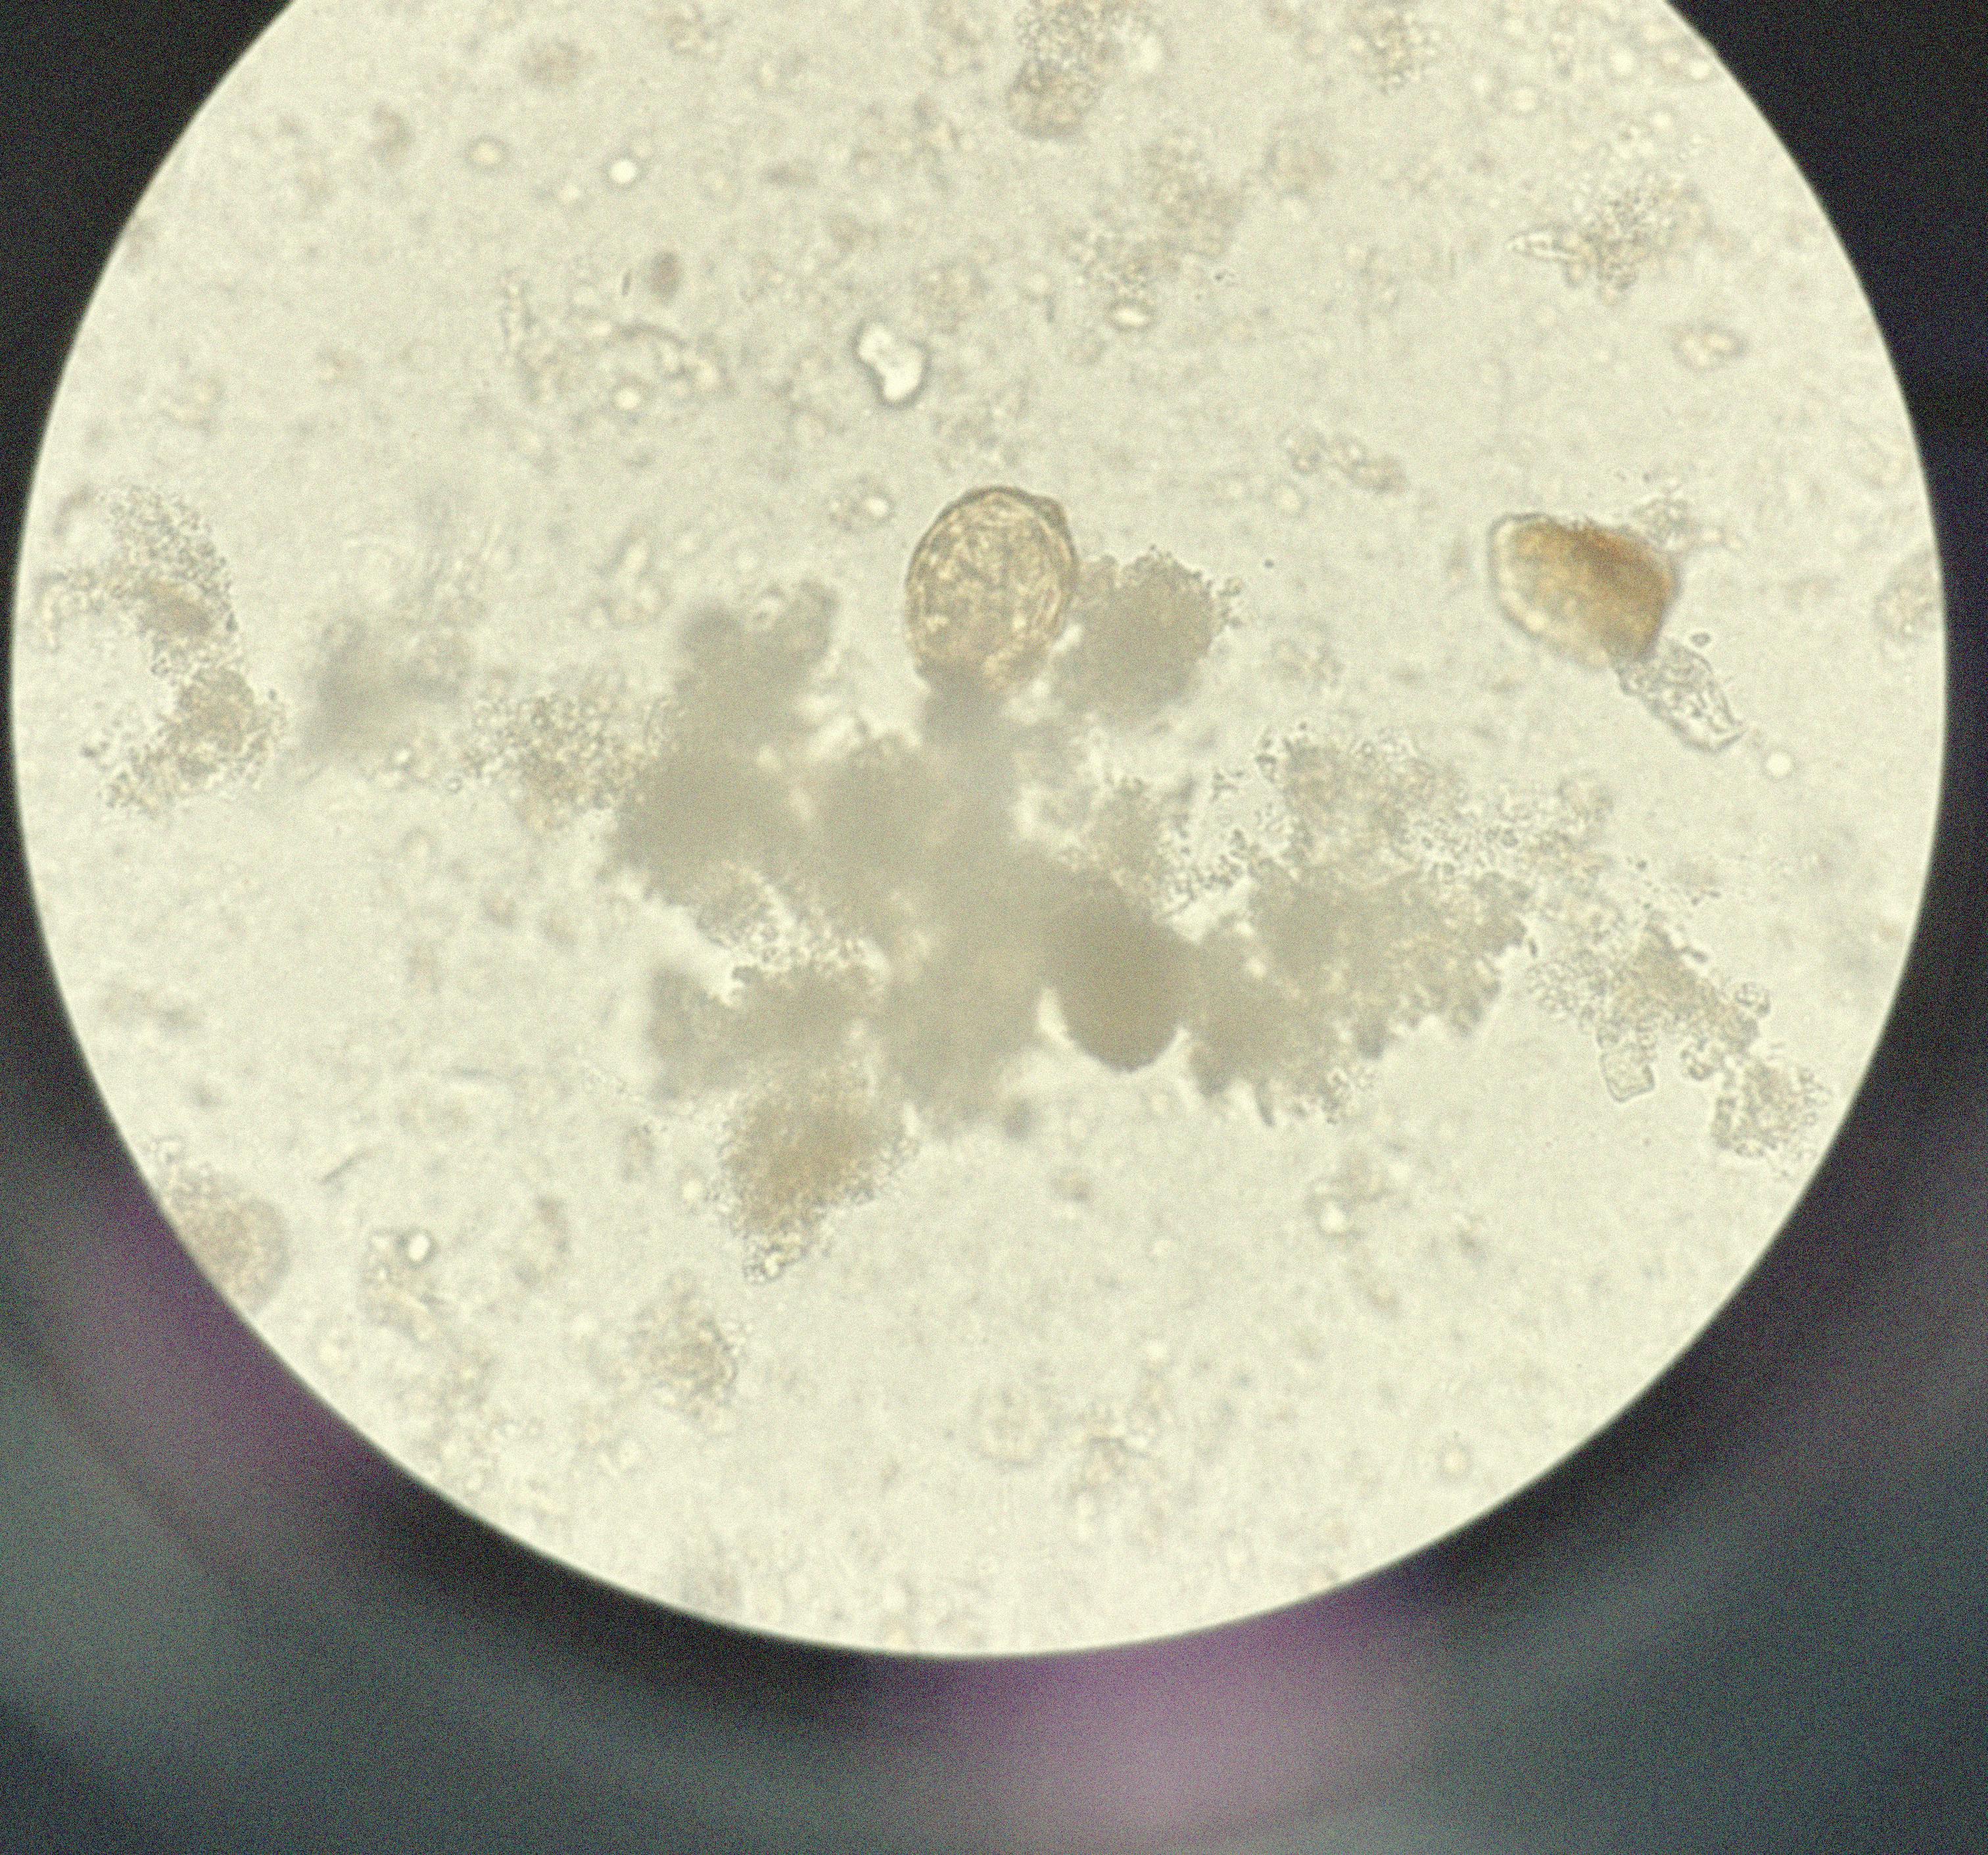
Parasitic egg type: Ascaris lumbricoides